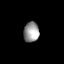
Tissue: lung
Cell type: Epithelial cells
Senescence score: 0.5798
Nuclear area (px): 306
Mean DAPI intensity: 152.549